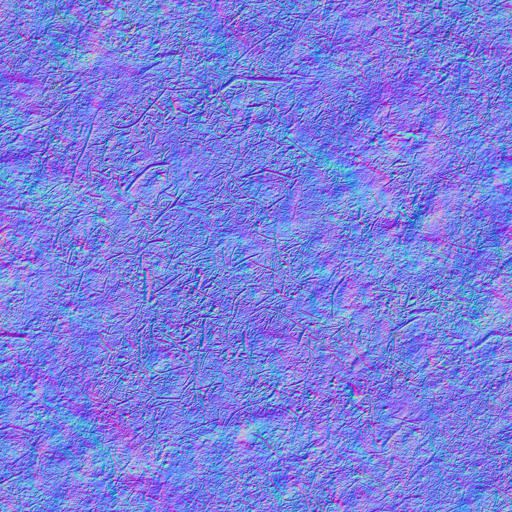
dirt dirty forest ground moss mossy mud sticks